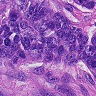
Metastatic tissue present: yes